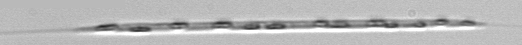
Label: Rhizosolenia